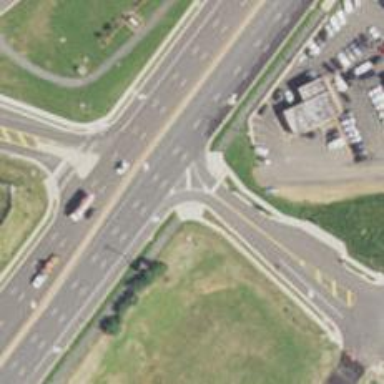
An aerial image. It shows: Unmarked crossing on the road.